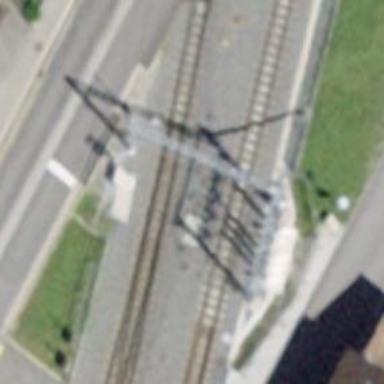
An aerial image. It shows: Railway switch.